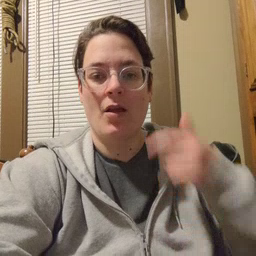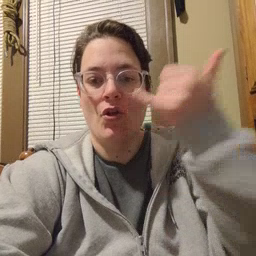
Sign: callonphone